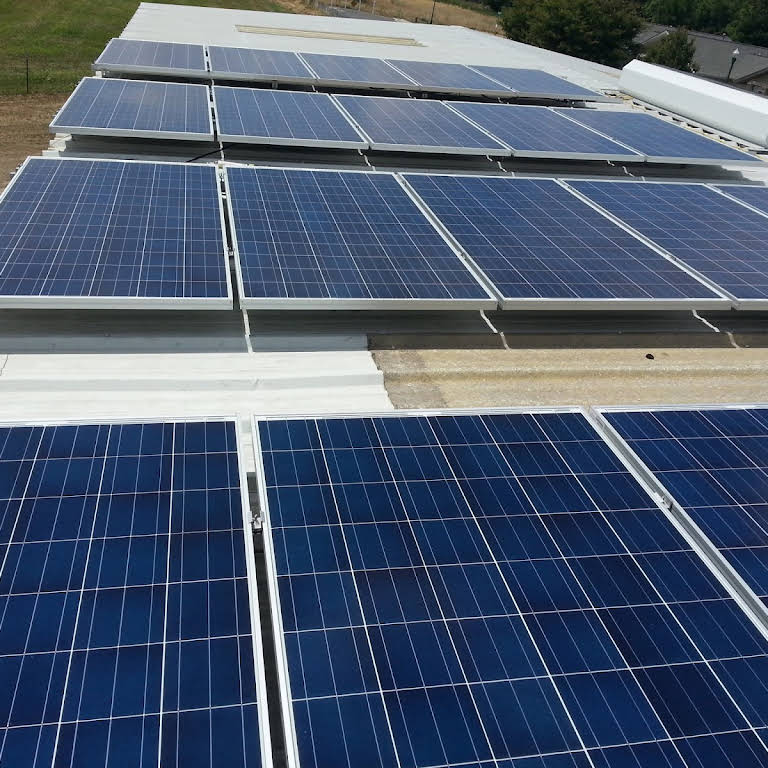
Label: Clean